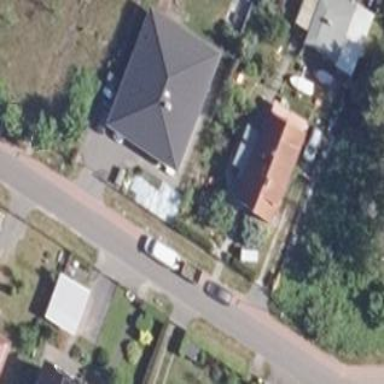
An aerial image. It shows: Detached building with pyramidal roof shape.